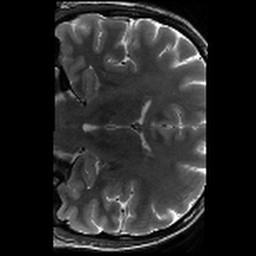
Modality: T2w
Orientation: coronal
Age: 21
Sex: female
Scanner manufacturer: siemens
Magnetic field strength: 3 T
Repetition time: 8.02 s
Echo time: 0.08 s